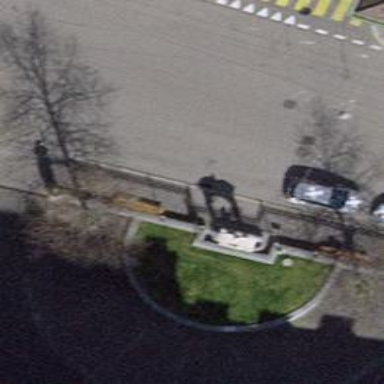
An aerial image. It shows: Beautiful fountain.